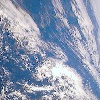
Label: cloud